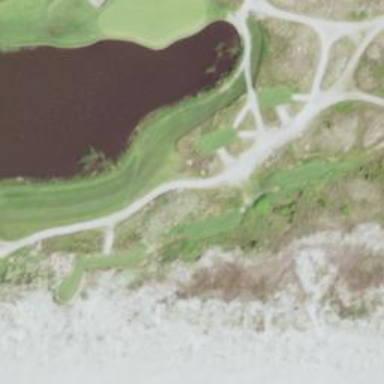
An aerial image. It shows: Path for both roads and golfers.